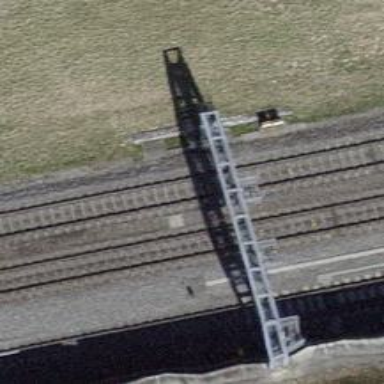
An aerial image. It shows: Single-track electrified railway with contact line.